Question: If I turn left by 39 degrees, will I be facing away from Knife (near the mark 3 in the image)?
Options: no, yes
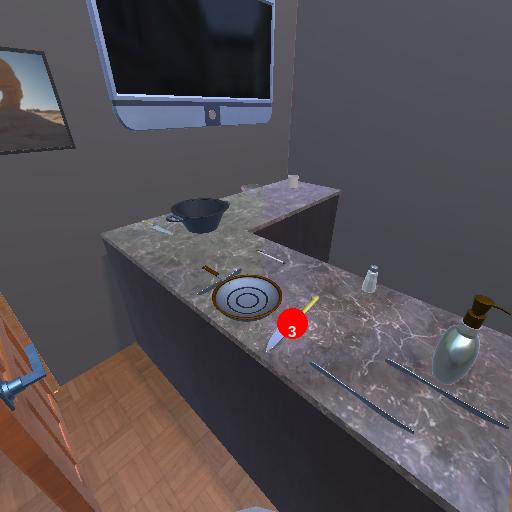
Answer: no